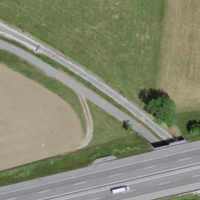
EUNIS habitat code: 57
Species observed at this site:
Milvus milvus